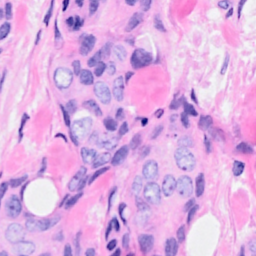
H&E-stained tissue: Breast